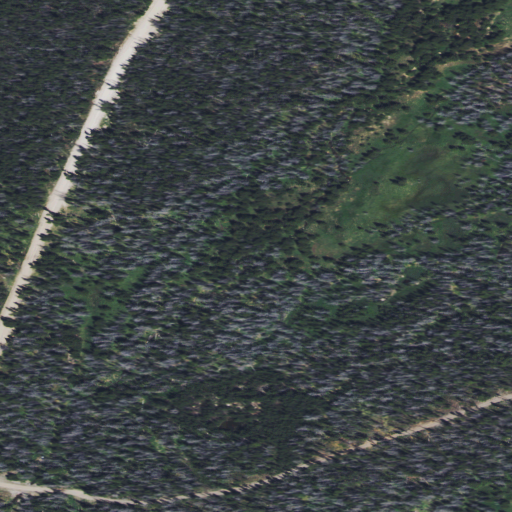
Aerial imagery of valley in Montana named Grub Gulch containing evergreen forest, herbaceous wetlands, and grassland